Question: I want to develop an appstore. I want to add a label (like "new" or "hot" labels) on top of the icons automatically. like this image

How is it possible? I mean I can change visibility of the image but android layout doesn't let an image view on top of the other. So how is it possible?
Thanks.
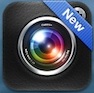
Answer: You can create two image views in RelativeLayout or FrameLayout so that they overlap, then set one of them 'android:visibility="gone"'. Set them to visible when you want.